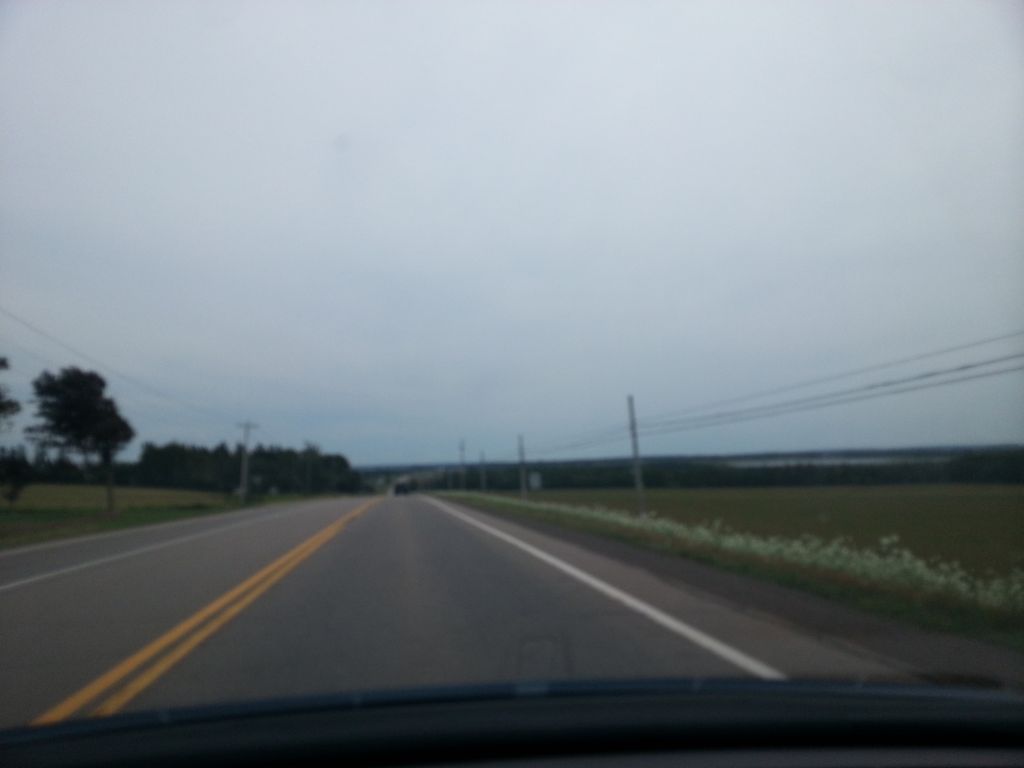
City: charlottetown